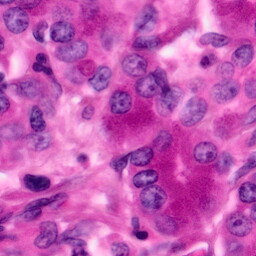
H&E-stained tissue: Pancreatic